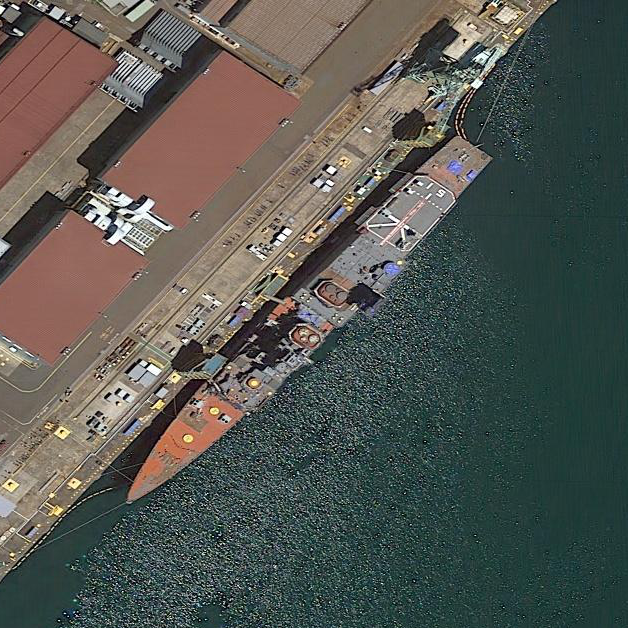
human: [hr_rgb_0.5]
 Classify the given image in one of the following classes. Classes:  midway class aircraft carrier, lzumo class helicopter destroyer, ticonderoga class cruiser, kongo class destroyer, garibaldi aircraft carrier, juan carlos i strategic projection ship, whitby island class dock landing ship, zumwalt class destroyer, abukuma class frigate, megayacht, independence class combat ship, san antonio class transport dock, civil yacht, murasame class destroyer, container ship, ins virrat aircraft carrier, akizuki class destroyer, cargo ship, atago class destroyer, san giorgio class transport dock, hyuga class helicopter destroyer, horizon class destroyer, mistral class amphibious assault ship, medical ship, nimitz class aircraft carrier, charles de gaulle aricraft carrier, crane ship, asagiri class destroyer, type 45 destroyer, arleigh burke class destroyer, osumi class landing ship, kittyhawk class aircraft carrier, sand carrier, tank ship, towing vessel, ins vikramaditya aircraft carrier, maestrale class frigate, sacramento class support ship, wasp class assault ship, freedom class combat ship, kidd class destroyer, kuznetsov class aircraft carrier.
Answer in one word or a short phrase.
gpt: Asagiri class destroyer